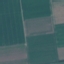
Land use / land cover: AnnualCrop